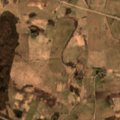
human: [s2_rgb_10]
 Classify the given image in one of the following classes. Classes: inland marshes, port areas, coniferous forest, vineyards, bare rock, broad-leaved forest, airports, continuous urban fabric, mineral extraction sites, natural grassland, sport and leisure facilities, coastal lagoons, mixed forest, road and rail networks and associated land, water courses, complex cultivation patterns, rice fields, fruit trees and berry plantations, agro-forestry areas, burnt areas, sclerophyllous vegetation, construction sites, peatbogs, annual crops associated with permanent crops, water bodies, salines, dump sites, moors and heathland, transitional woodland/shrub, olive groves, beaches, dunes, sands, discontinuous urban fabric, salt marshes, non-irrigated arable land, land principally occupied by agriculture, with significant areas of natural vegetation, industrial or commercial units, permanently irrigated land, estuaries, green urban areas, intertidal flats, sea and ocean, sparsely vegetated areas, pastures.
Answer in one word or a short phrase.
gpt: non-irrigated arable land, complex cultivation patterns, land principally occupied by agriculture, with significant areas of natural vegetation, broad-leaved forest